Question: I'm struggling on how to design this small application. It's going to be a table info where the columns will be dates and only 7 dates will be shown at any given time (the current day, plus the next six days).
What I have so far:
In this case there are 6 rows of information. The user can go in and edit this information. All of this data needs to be posted to a database, and the dates need to account for the whole year (ie, 1/1 to 12/31) and this has to happen every year. I've worked with the x-editable plugin a bit and have had some success, but I'm having a difficult time understanding how to account for all the differernt days of the year (365) and how to incorporate that into a MySQL database.
Current'y the 6 dates you see at the top of the img are shown using Javascript. The little dotted lines below the row values are from the X-editable plugin, and when you update this info it is posted to a database with a timestamp.
I'm not sure if I've been taking the right approach on this. Feel like I'm making it much more painful than it needs to be.
Any input on how to design such an application would be greatly appreciated.
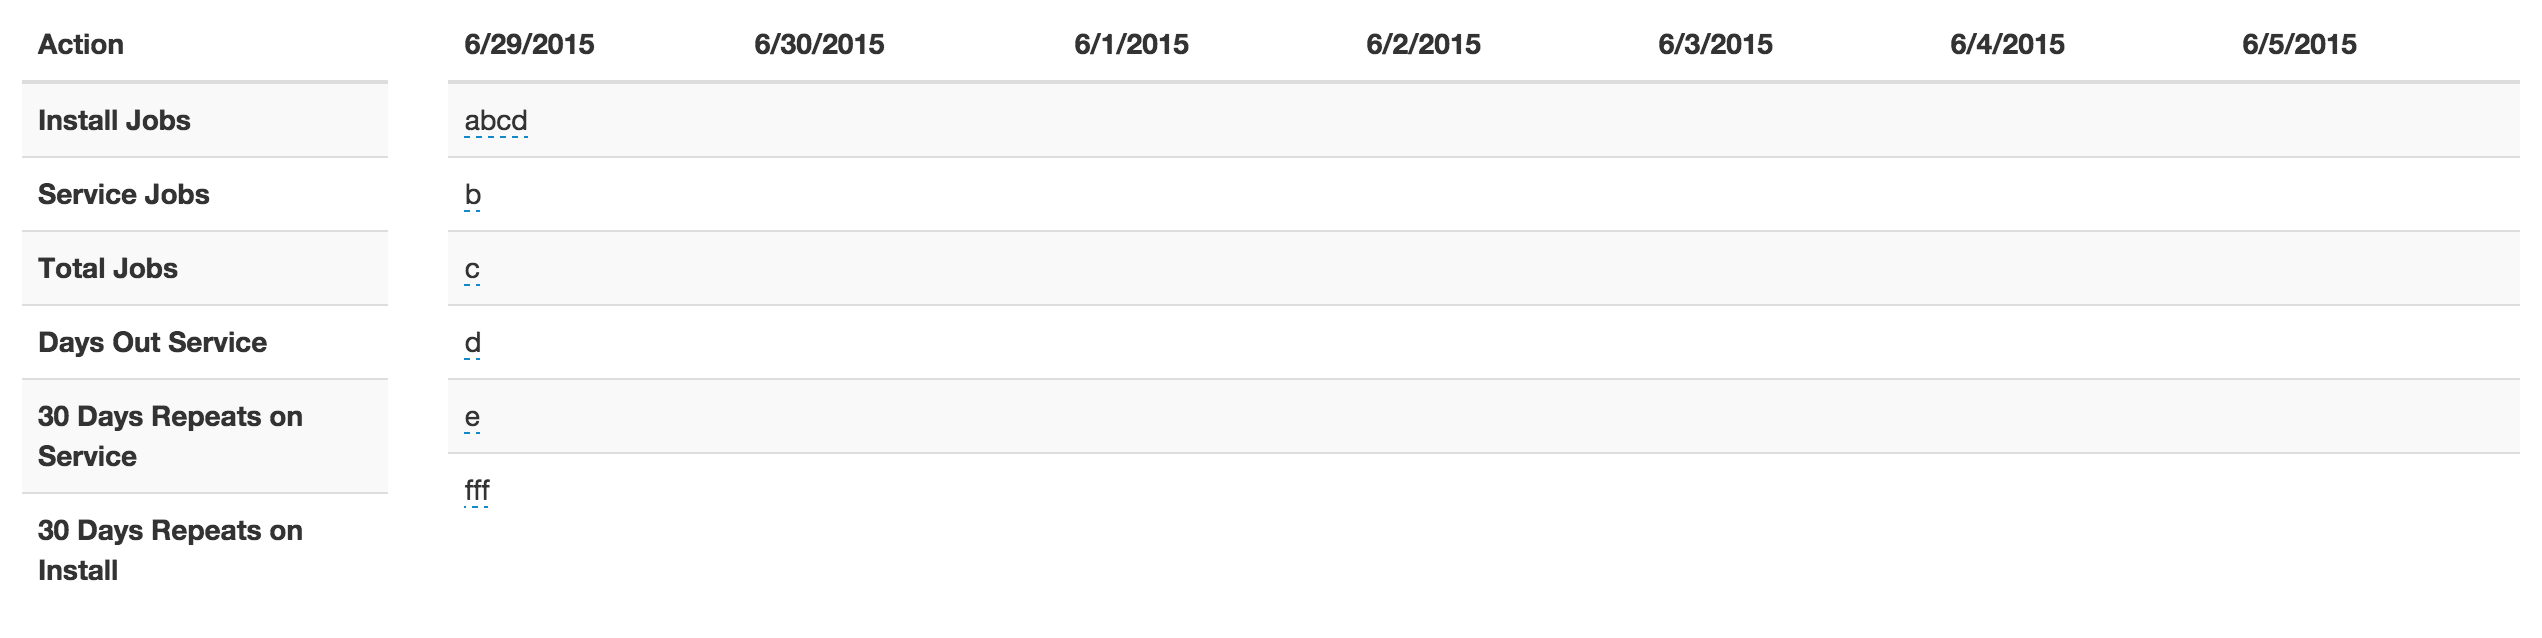
Answer: From a high level; I would just use an indexed <URL> column.
A quick example:
'''
<?php
$date_start = date('Y-m-d'); // Today
$date_end = date('Y-m-d', strtotime($date_start . ' + 6 days'));
// Assuming you have a PDO DB handler setup at this point...
$stmt = $dbh->prepare('SELECT * FROM 'table' WHERE 'day' BETWEEN ? AND ? ORDER BY 'day' ASC');
$stmt->execute(array($date_start, $date_end));
$res = $stmt->fetchAll();
var_dump($res);
'''